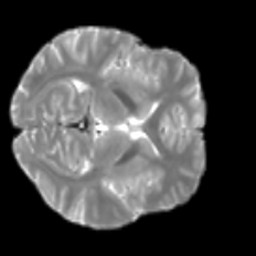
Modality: T2w
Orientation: axial
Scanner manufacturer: siemens
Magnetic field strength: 3 T
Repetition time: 4 s
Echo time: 0.0594 s